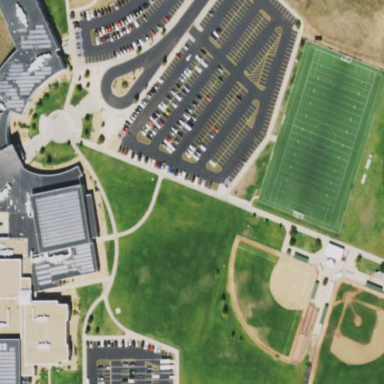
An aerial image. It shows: School.